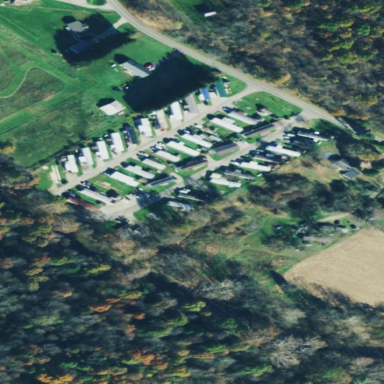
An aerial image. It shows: Residential area with mobile homes.